Field crop: tomato
Growth stage: 2
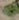
Species: solanum